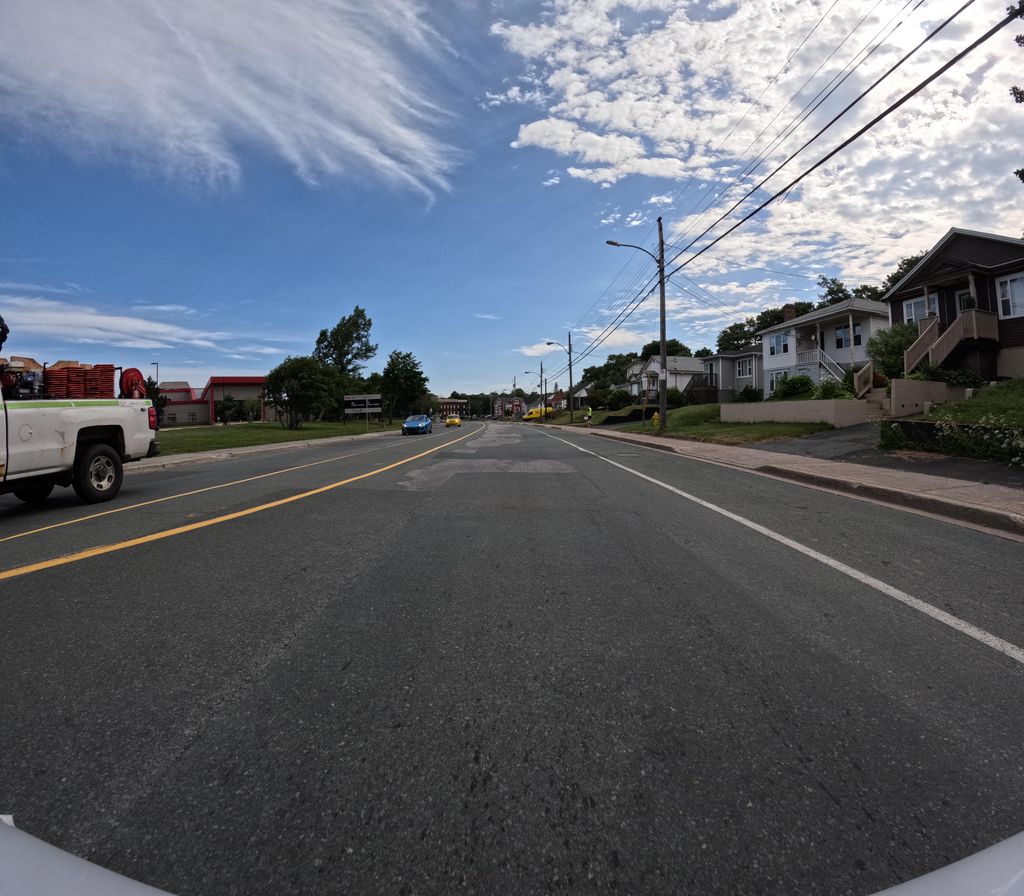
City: st_johns